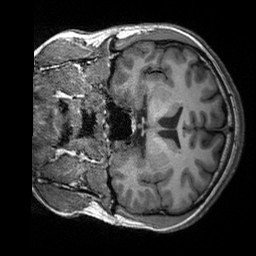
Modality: T1w
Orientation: coronal
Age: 29
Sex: male
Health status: healthy
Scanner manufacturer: siemens
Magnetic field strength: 3 T
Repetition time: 2.3 s
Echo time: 0.00303 s